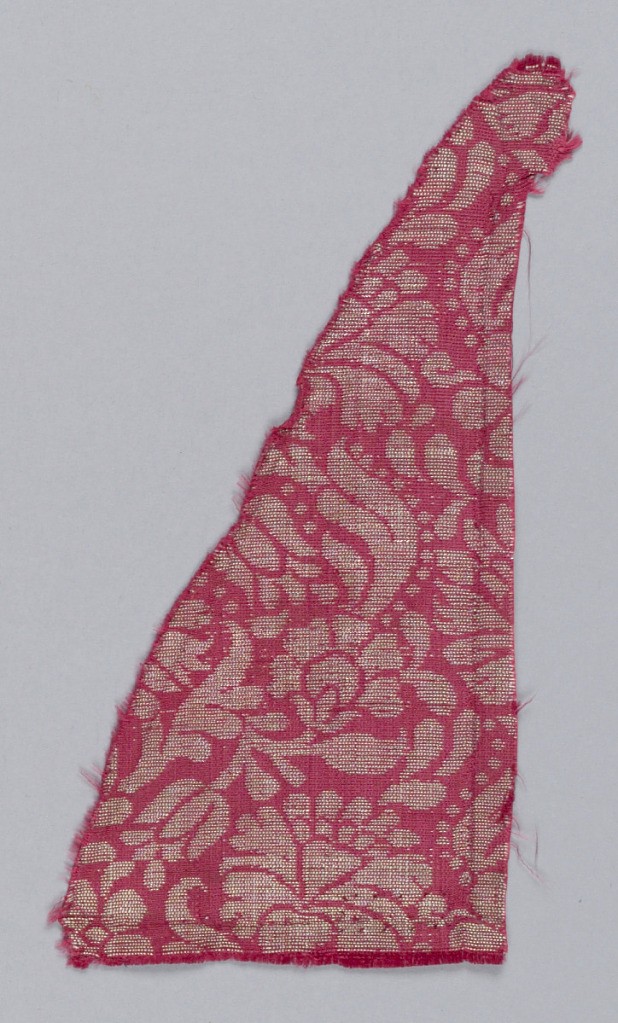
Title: Fragment
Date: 17th century
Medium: silk, metallics Technique: plain weave with supplementary weft
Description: Design of flowers and leaves in silver on a red ground.